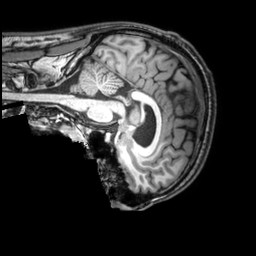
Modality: T1w
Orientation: sagittal
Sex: male
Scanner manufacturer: philips
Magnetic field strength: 3 T
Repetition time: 0.008196 s
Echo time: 0.00375 s